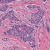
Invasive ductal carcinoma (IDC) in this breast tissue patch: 1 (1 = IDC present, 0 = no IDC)